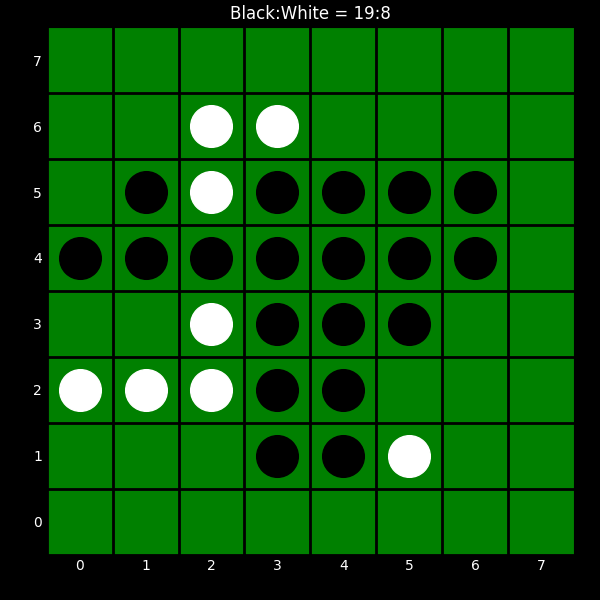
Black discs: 19
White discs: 8